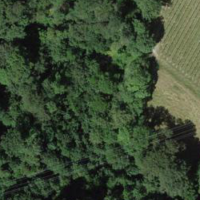
EUNIS habitat code: 41
Species observed at this site:
Allium ursinum
Equisetum telmateia
Helix pomatia